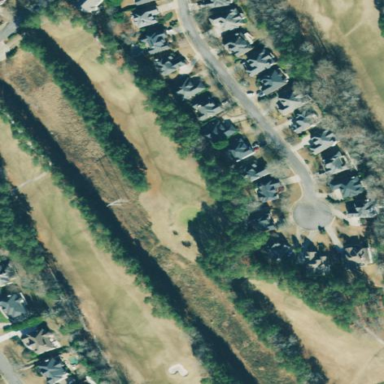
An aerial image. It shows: Golf course surrounded by greenery.